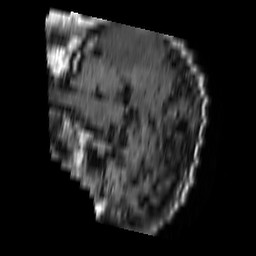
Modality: FLAIR
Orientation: sagittal
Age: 60
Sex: male
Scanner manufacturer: philips
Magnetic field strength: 1.5 T
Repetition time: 6 s
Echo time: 0.12 s